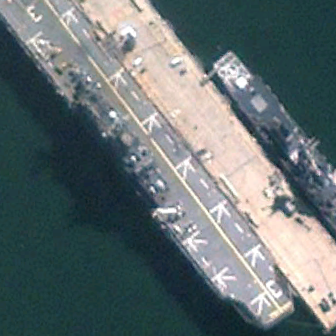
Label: assault